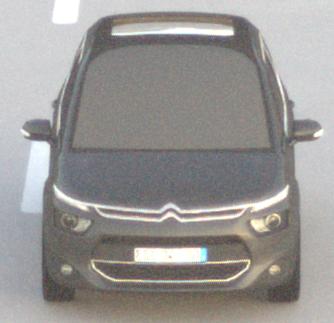
Make: Citroen
Model: Grand C4 Picasso VTi 120
Detailed model: Grand C4 Picasso (II)
Model produced from: 2013/10
Model produced until: 2015/02
Doors: 5
Color: gray
Road condition: dry road
Daytime: sunrise or sunset
Contrast: low contrast